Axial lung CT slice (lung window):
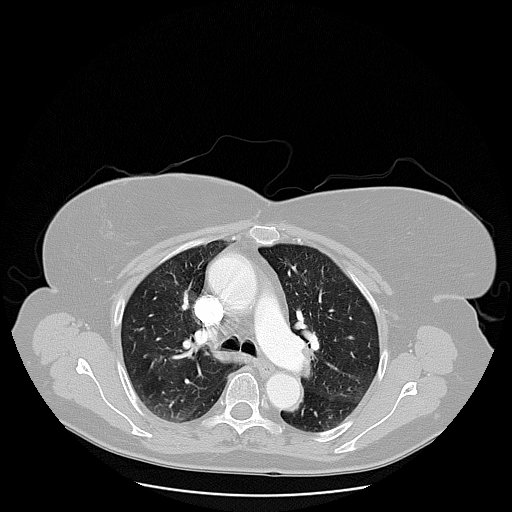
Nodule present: no